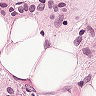
Metastatic tissue present: yes